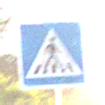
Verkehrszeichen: FussgaengerueberwegLinks
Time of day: SunriseSunset
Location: Outdoor (Nature)
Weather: PartlyCloudy
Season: NotSpecified
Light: Natural